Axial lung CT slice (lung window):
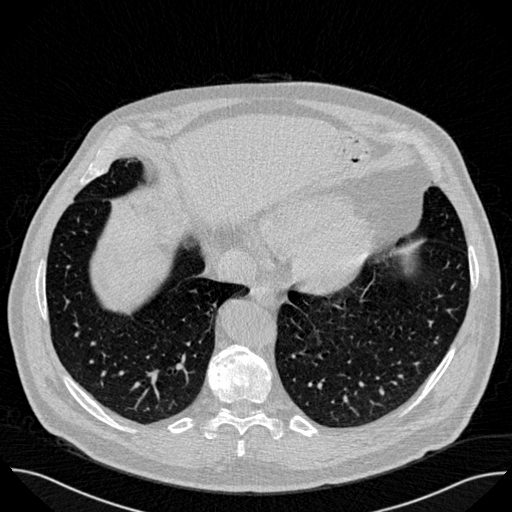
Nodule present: no